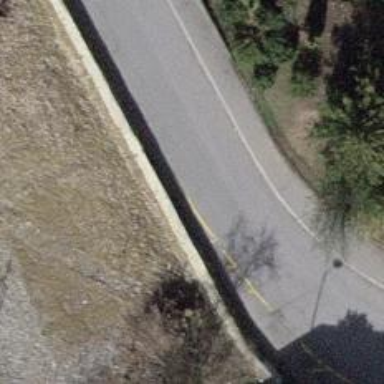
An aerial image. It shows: Sidewalk along the footway.